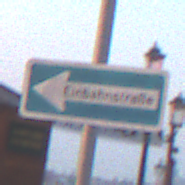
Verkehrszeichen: EinbahnstrasseLinksweisend
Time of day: SunriseSunset
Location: Outdoor (Urban)
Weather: Clear
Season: NotSpecified
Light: Natural